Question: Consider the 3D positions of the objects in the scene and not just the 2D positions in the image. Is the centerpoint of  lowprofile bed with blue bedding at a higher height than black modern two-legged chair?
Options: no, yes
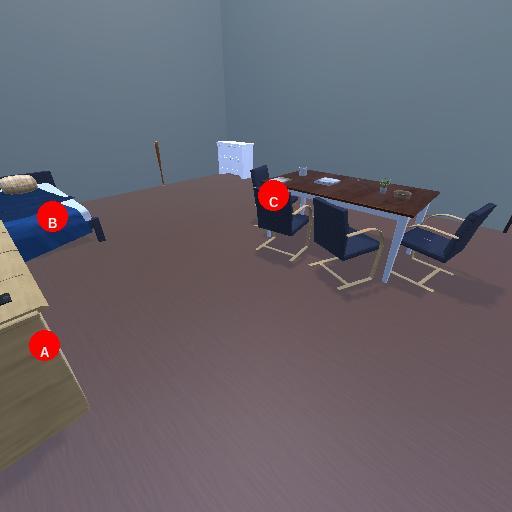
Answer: no